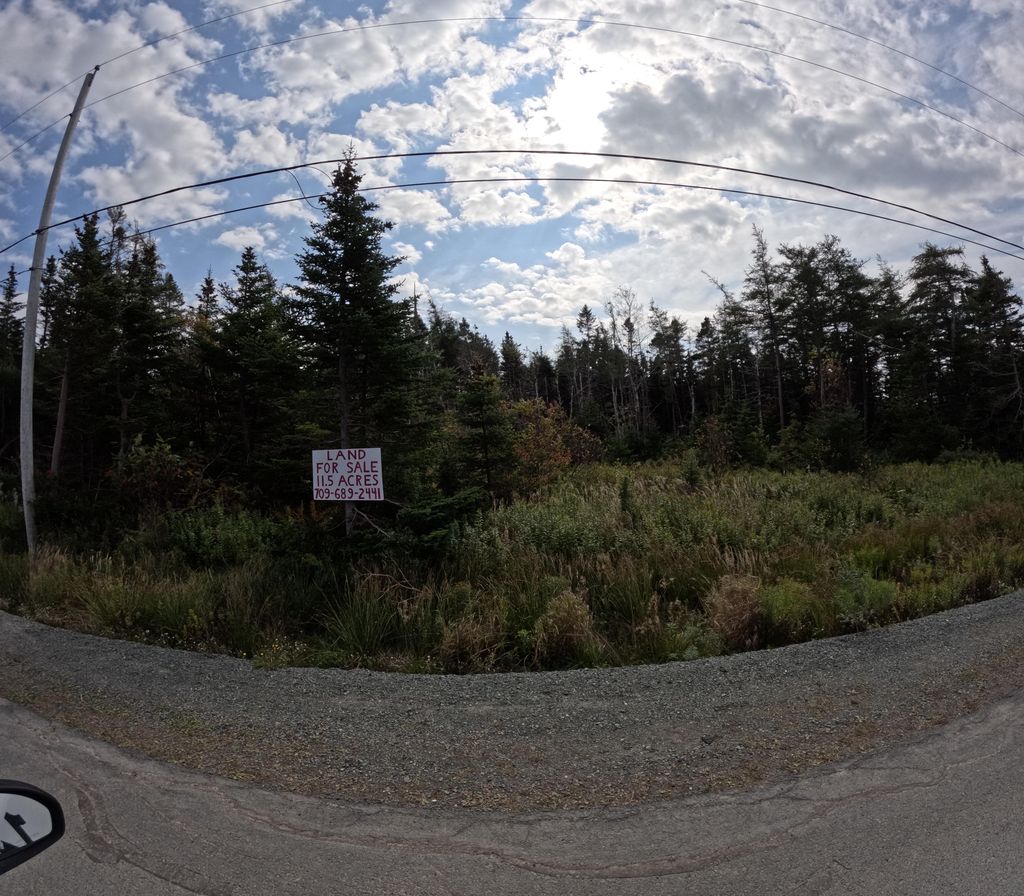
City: st_johns